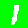
Digit: 1